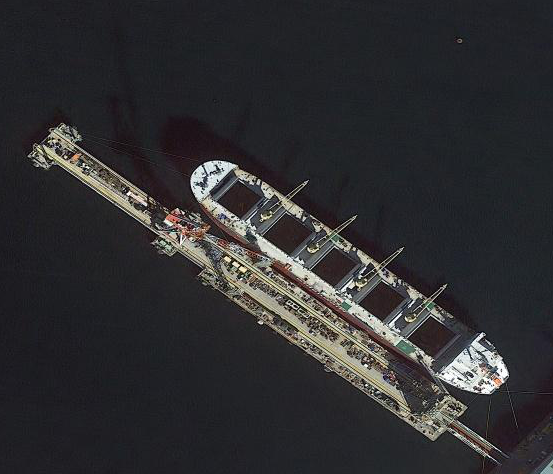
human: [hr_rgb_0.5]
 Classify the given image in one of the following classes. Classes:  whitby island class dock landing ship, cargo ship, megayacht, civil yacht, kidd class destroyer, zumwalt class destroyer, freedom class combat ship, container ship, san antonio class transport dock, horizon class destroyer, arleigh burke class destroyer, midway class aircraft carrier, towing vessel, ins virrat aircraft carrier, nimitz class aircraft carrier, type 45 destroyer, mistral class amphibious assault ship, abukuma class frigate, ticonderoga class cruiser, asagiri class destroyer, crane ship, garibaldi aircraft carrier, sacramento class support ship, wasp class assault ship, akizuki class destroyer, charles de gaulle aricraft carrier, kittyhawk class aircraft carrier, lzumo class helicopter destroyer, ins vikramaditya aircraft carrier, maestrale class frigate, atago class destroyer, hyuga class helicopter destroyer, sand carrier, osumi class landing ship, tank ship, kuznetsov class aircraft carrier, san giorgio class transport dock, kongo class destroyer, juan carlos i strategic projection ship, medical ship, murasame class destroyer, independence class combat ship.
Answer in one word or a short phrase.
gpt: Sand carrier